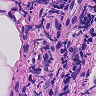
Metastatic tissue present: no